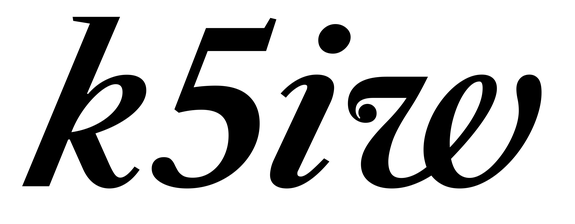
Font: LibreCaslonText-Italic_SemiBold_Italic